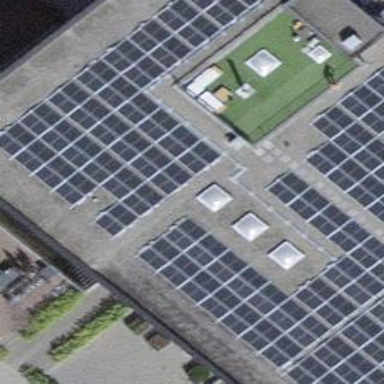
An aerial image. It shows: Solar power generator.